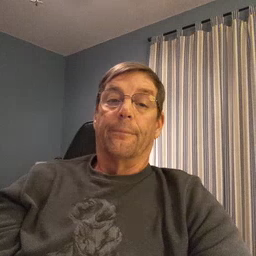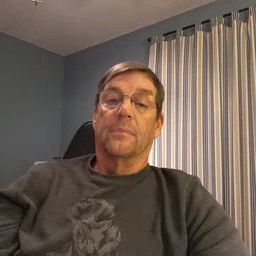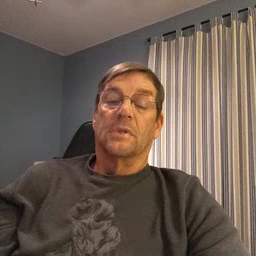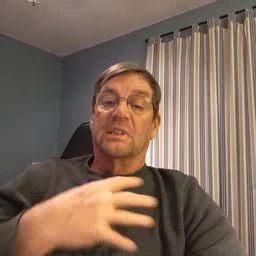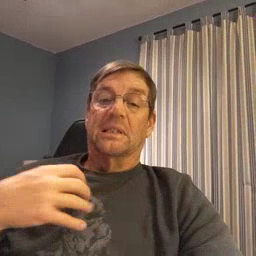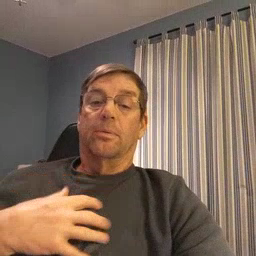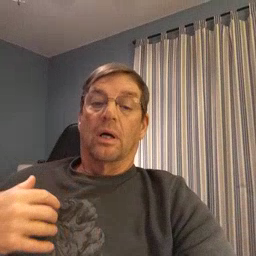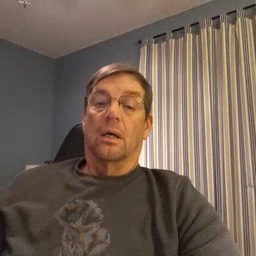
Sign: zebra